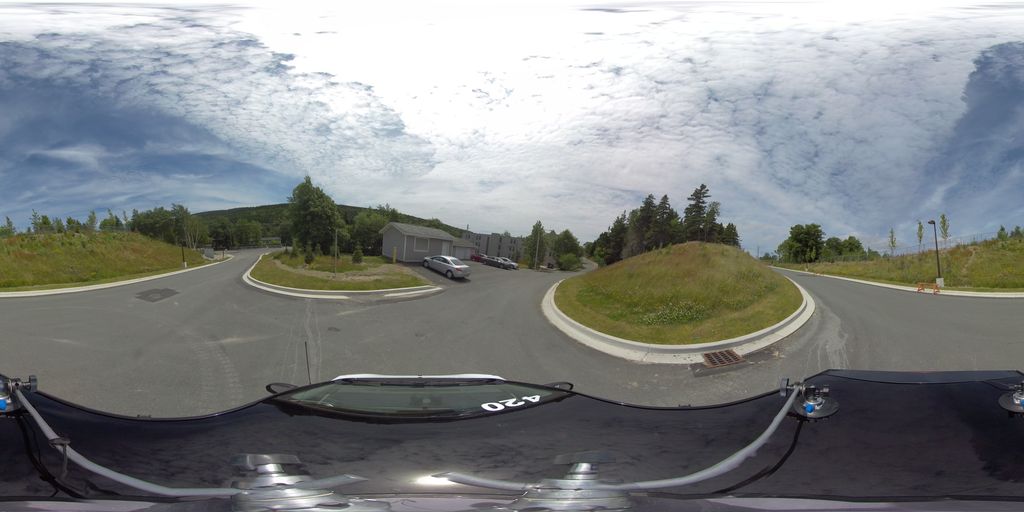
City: st_johns